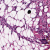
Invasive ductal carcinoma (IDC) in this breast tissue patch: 0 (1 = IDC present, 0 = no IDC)